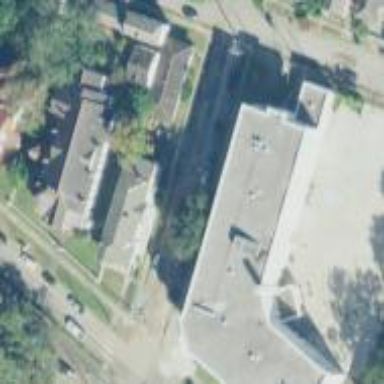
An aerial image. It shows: School building.